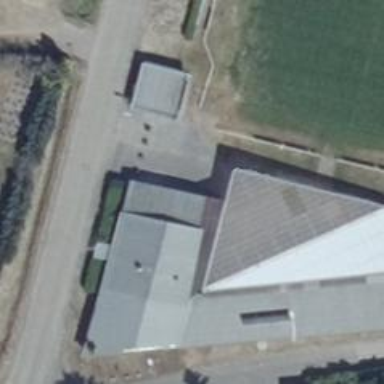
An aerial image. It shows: View of roof of building.